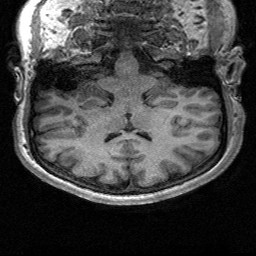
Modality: T1w
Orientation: sagittal
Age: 21
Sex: female
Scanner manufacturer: siemens
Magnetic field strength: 3 T
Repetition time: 2.53 s
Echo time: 0.00267 s